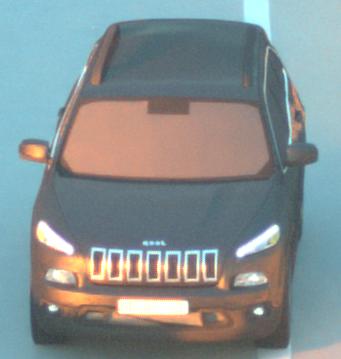
Make: Jeep
Model: Cherokee 3.2 V6 Pentastar
Detailed model: Cherokee (KL)
Model produced from: 2014/07
Model produced until: 2015/07
Doors: 5
Color: gray
Road condition: dry road
Daytime: sunrise or sunset
Contrast: medium contrast